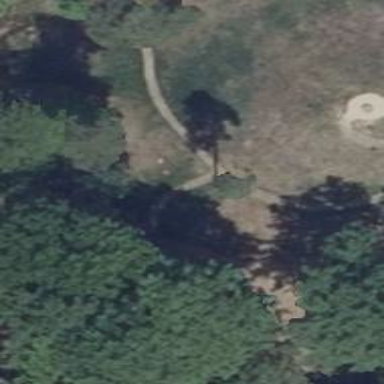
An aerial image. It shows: Path with surface of woodchips.